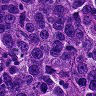
Metastatic tissue present: yes